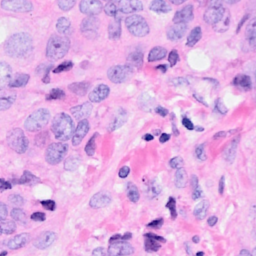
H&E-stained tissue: Breast